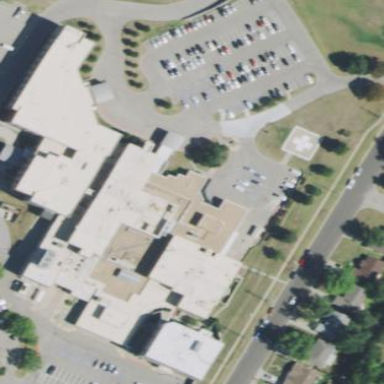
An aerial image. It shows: Healthcare facility identified as hospital.